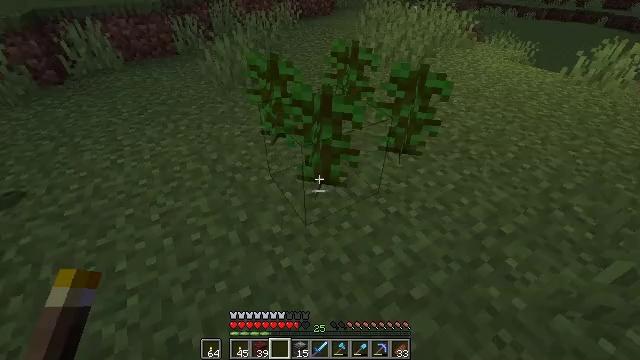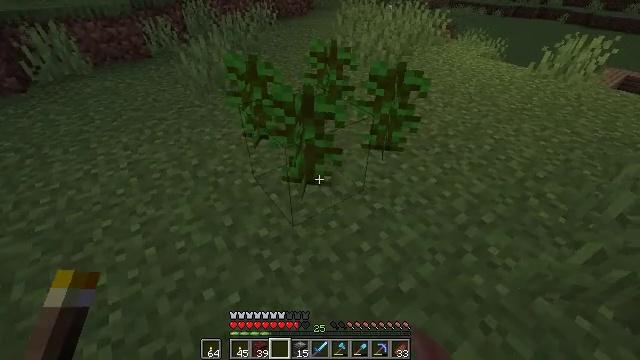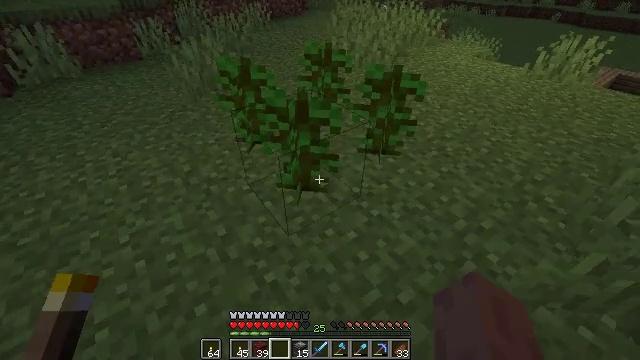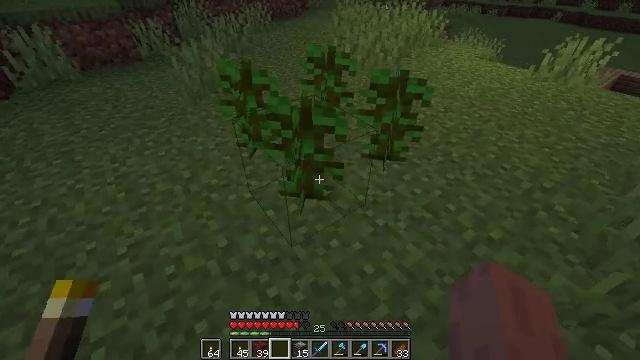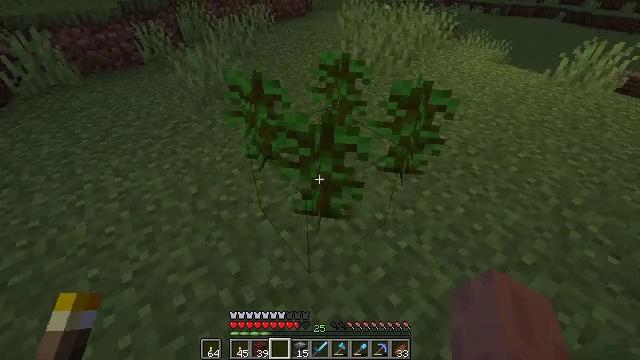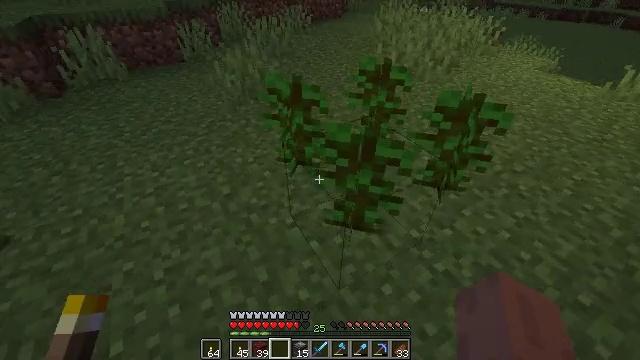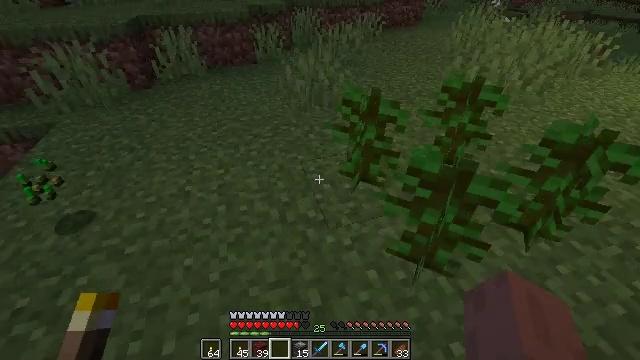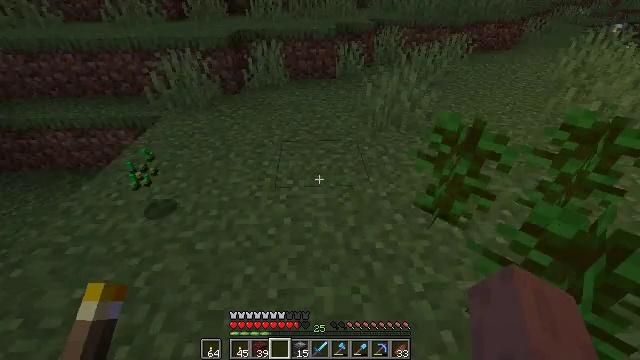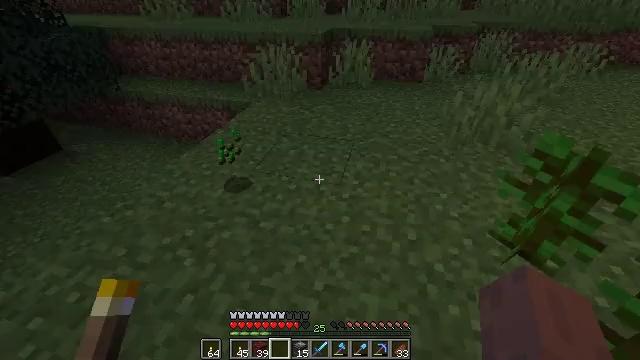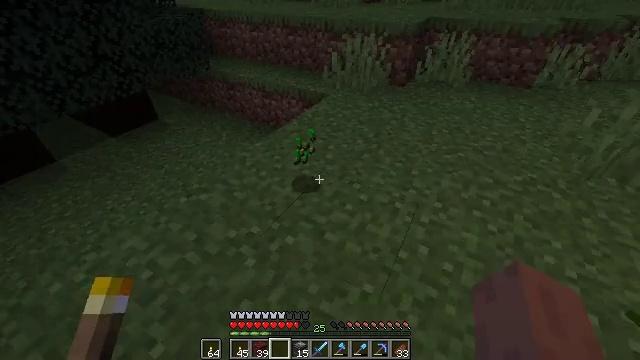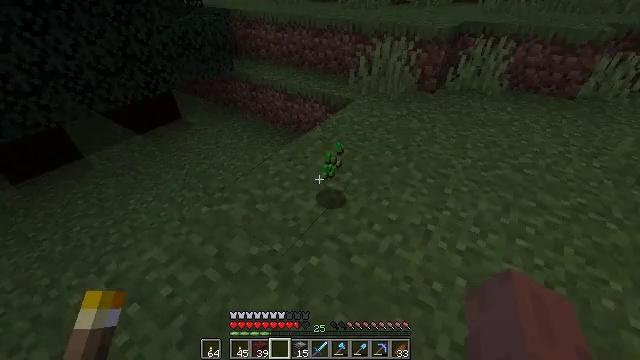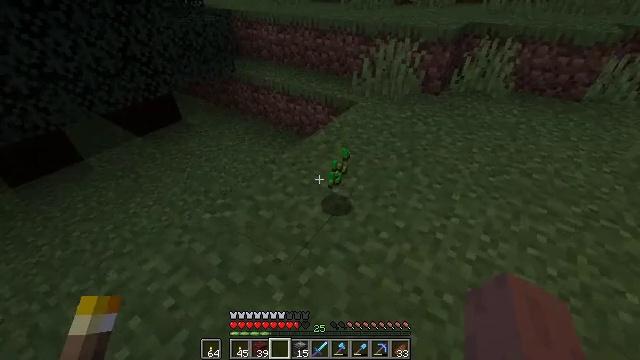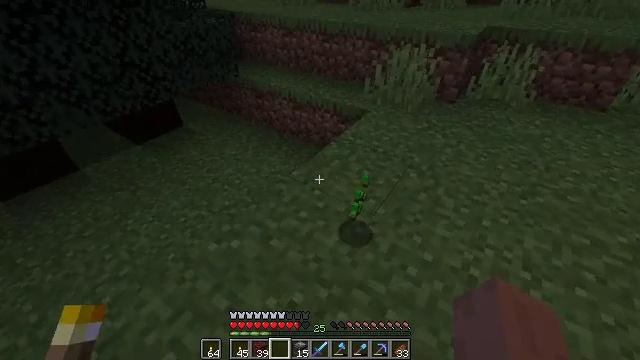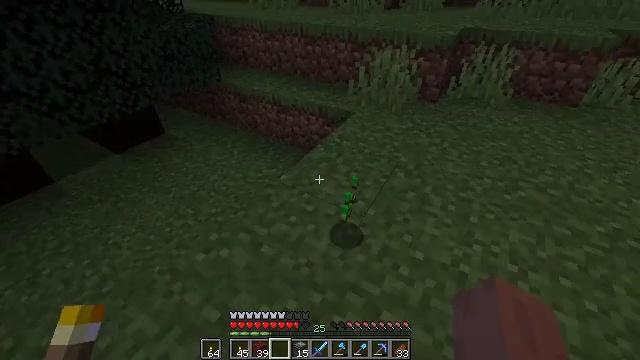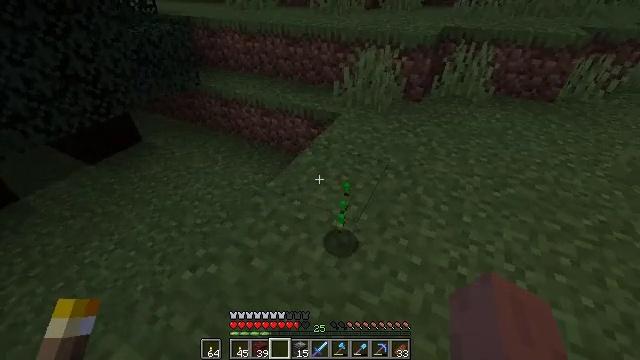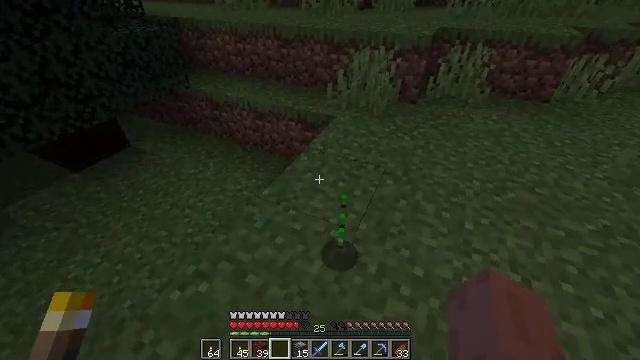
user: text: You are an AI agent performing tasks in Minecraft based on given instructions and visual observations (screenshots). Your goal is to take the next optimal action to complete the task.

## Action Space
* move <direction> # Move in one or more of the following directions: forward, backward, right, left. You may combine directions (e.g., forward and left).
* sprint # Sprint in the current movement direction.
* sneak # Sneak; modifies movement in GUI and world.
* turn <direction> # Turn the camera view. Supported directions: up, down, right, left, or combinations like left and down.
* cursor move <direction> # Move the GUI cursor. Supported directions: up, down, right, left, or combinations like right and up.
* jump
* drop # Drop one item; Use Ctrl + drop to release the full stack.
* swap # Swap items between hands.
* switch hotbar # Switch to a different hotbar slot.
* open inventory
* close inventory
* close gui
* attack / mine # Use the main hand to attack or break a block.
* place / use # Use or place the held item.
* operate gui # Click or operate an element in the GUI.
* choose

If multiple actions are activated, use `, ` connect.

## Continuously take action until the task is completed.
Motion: motion action
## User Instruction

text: Collect a jungle sapling by breaking it.
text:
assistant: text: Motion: turn right
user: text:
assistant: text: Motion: move forward, turn right
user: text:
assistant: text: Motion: move forward and move left
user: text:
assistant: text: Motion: move forward and move left
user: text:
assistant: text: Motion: move forward and move left, turn left
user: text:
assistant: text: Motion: move forward and move left, turn left
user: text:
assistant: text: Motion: move forward and move left, turn left and up
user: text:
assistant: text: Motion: move forward and move left, turn left
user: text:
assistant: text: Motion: move forward and move left, turn left and down
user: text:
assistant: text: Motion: move forward and move left, turn left
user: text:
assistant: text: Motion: move forward and move left
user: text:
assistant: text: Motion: move forward
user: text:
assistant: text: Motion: turn right
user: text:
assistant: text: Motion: turn right
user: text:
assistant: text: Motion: move forward, turn right
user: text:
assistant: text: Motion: move forward, turn right
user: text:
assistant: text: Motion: move forward, turn right
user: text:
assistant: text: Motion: move forward, turn right
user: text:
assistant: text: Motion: move forward, turn right
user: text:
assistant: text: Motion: move forward, turn right
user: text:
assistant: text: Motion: move forward, turn right
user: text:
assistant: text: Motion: move forward, sprint, turn right
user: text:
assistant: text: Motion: move forward, sprint, turn right
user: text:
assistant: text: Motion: move forward, sprint, turn right
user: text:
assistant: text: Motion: move forward, sprint, turn right
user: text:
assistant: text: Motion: move forward, turn right and down
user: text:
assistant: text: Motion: move forward, turn right
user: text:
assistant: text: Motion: move forward, sprint
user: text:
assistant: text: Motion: move forward, sprint
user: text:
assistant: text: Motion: move forward, sprint